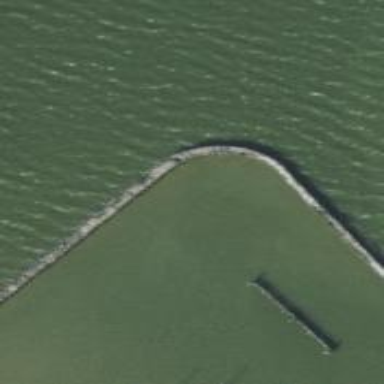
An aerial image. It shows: Breakwater structure.